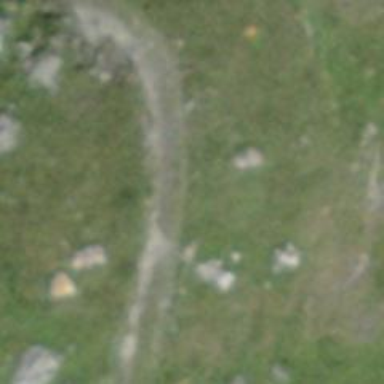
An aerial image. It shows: Grass track with grade 5 tracktype.